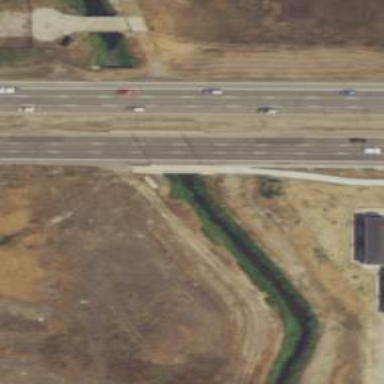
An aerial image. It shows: Primary highway on asphalt bridge.